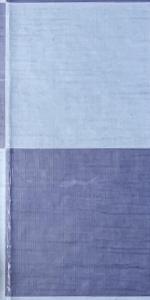
Label: Empty